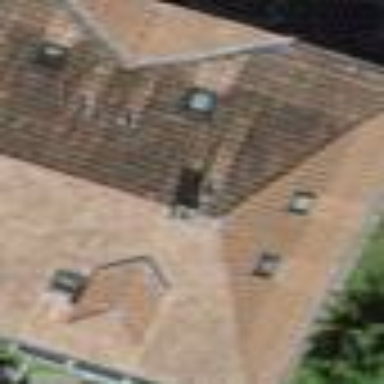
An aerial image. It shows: Residential building with hipped roof made of maroon roof tiles.